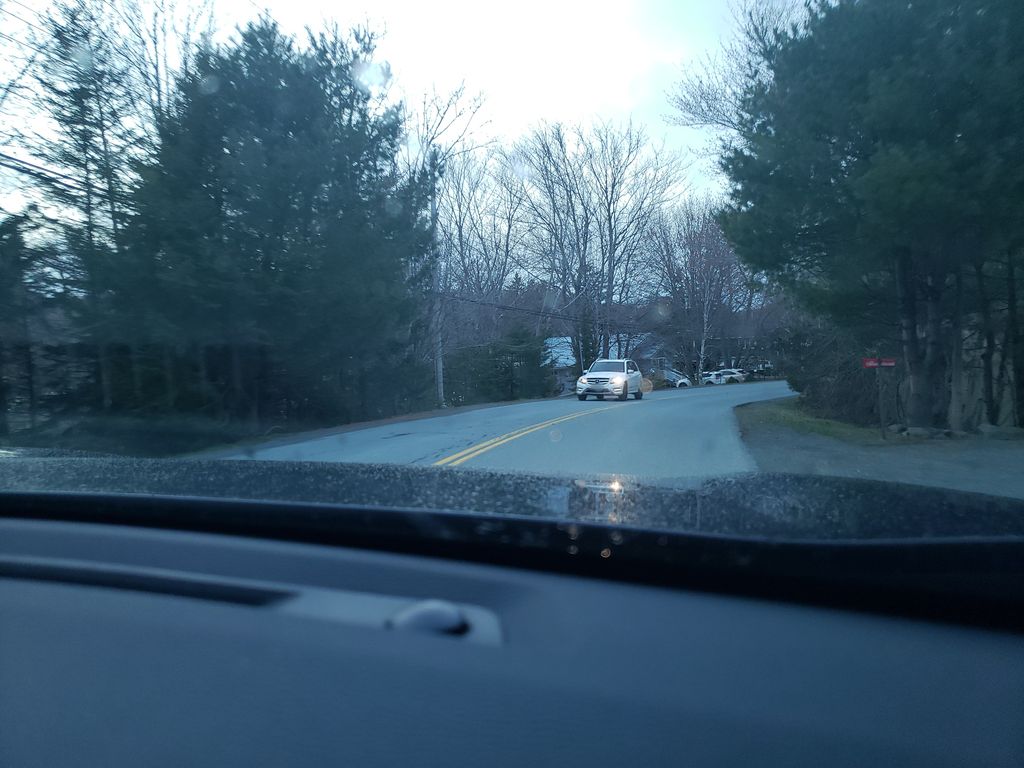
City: halifax